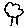
Label: tree